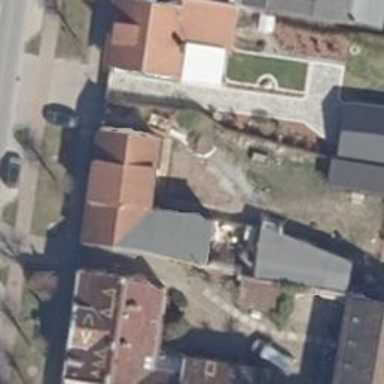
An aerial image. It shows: Simple house.